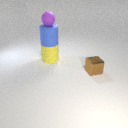
large blue rubber cylinder above large yellow rubber cylinder